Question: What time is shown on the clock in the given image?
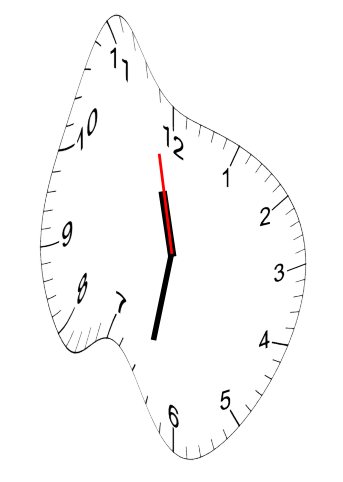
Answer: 11:31:58